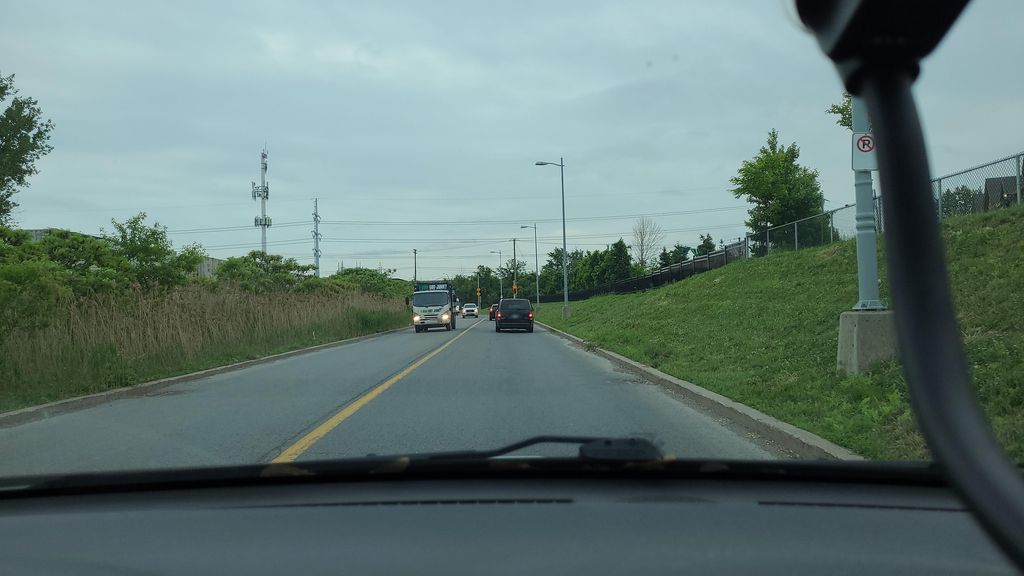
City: montreal